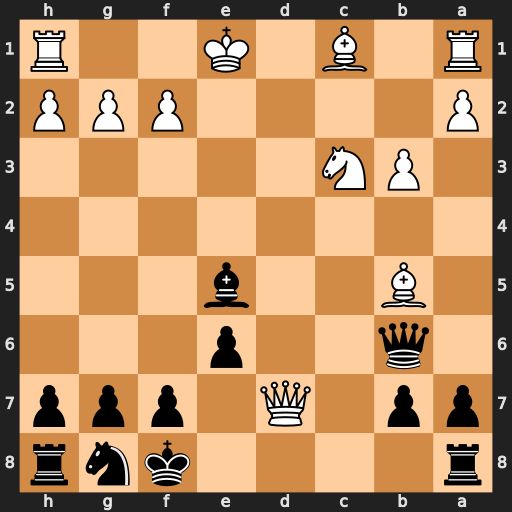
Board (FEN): r4knr/pp1Q1ppp/1q2p3/1B2b3/8/1PN5/P4PPP/R1B1K2R
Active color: b
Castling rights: KQ
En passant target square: -
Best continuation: Bxc3+ Ke2 Nf6